Question: I have column D:D with names and column G:G has the same names but with numbers at the end so if D1 matches any cell in G for example G4 I need the data from H4. This is what I have so far
'''
=IF(REGEXMATCH(D2,G2),H2,"")
'''
I also tried
'''
=IF(REGEXMATCH(D2:D,G2:G),H2:H,"")
'''
[screenshot of sheet]

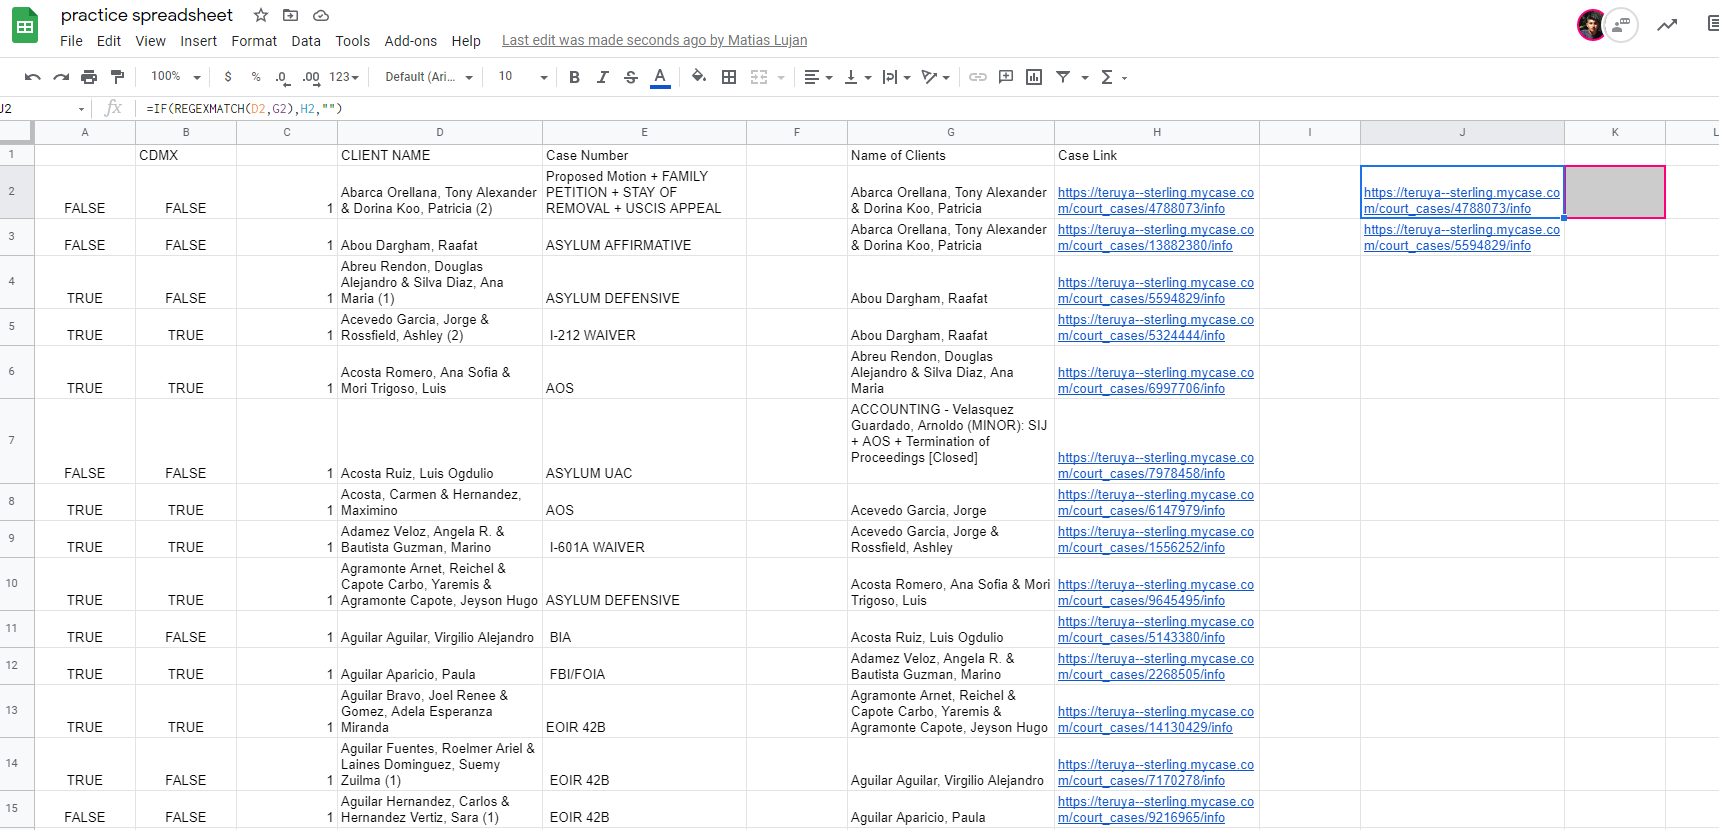
Answer: In K2 try
'''
=ArrayFormula(if(len(D2:D), iferror(vlookup(regexreplace(D2:D, "(\s\(\d+\))",), G2:H, 2, 0)),))
'''
and see if that works?